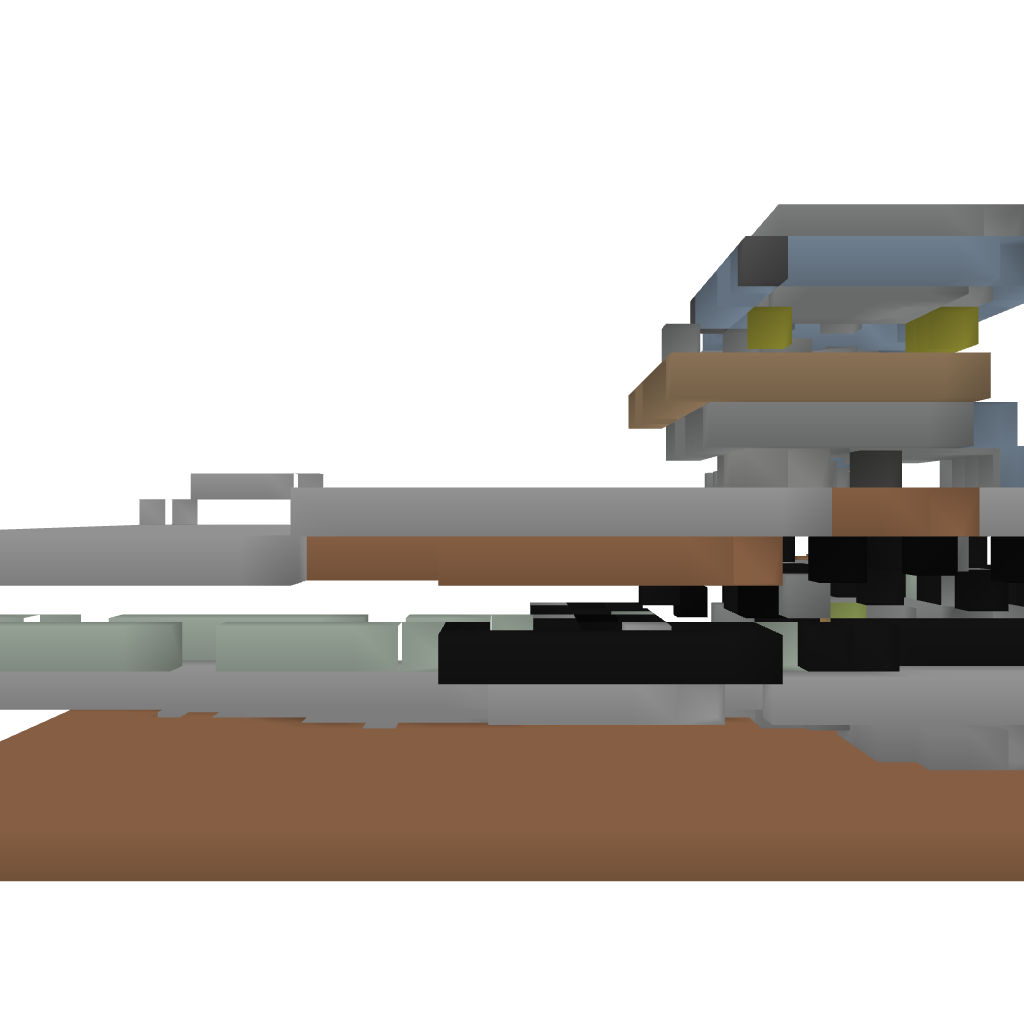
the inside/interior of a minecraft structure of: Adventure map shop